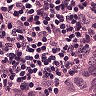
Metastatic tissue present: yes